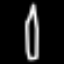
Label: pencil